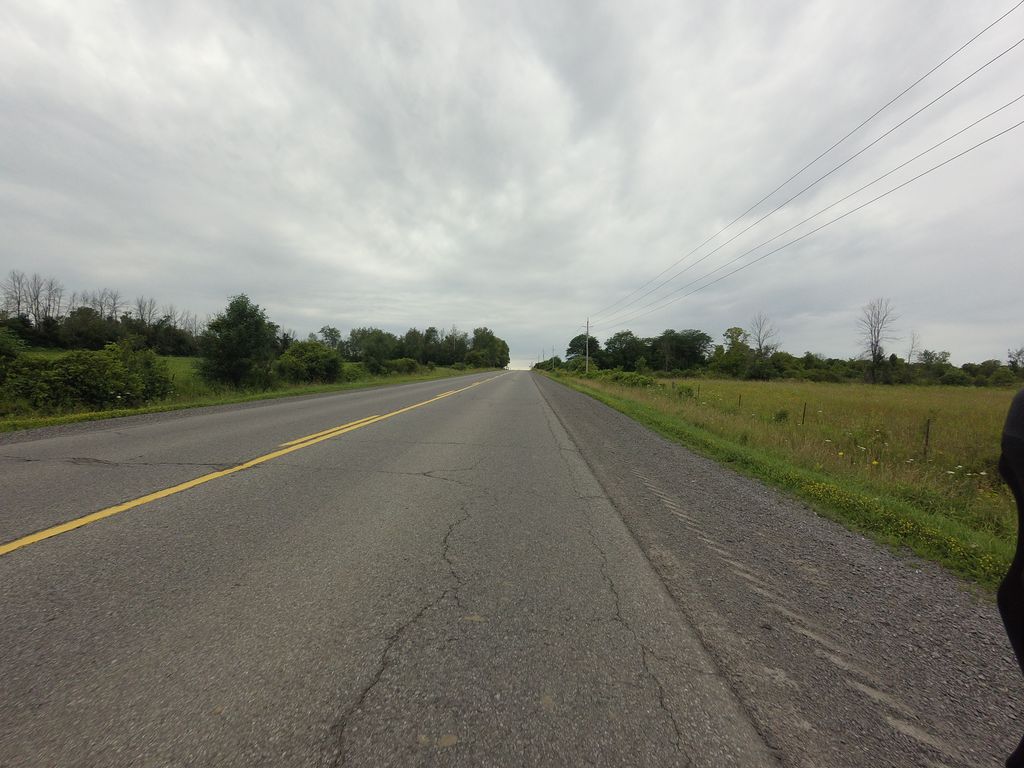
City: ottawa-gatineau